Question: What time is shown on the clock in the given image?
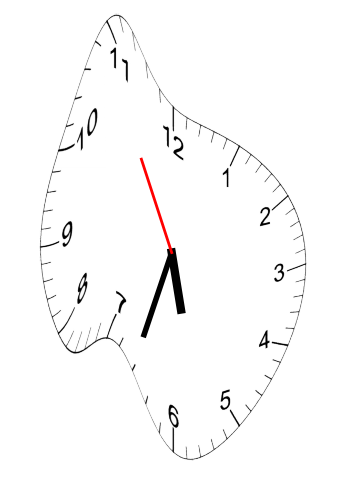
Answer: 05:32:55